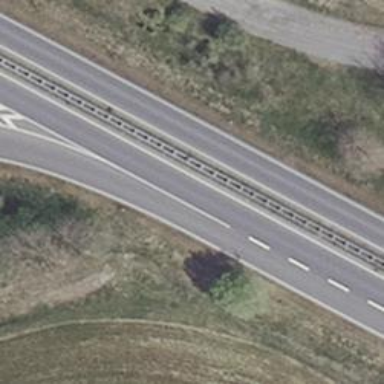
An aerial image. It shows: Trunk highway.